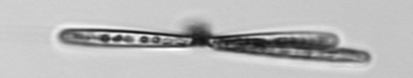
Label: Thalassionema